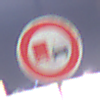
Verkehrszeichen: UeberholverbotKraftfahrzeuge
Umgebung: Outdoor, Urban
Tageszeit: Night
Wetter: PartlyCloudy
Licht: Artificial
Jahreszeit: NotSpecified
Kontrast: HighContrast